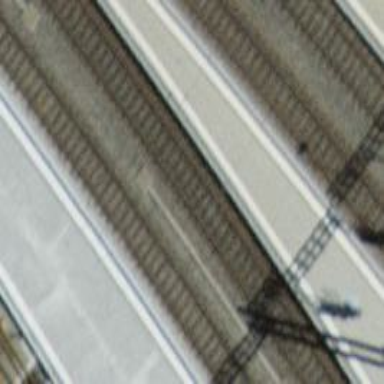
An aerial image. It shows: Single-track electrified railway with contact line.